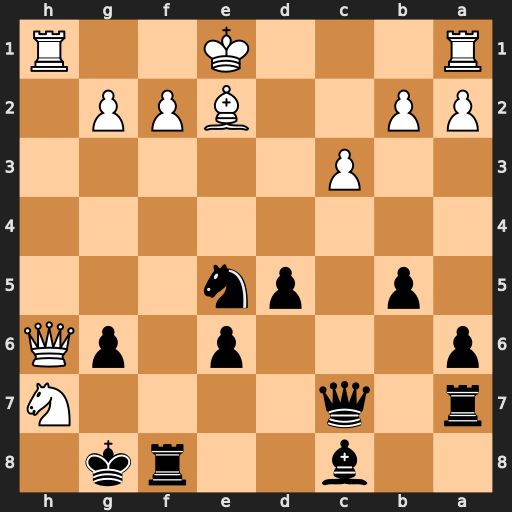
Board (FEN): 2b2rk1/r1q4N/p3p1pQ/1p1pn3/8/2P5/PP2BPP1/R3K2R
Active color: b
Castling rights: KQ
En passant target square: -
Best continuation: Qxh7 Qxh7+ Rxh7 Rxh7 Kxh7